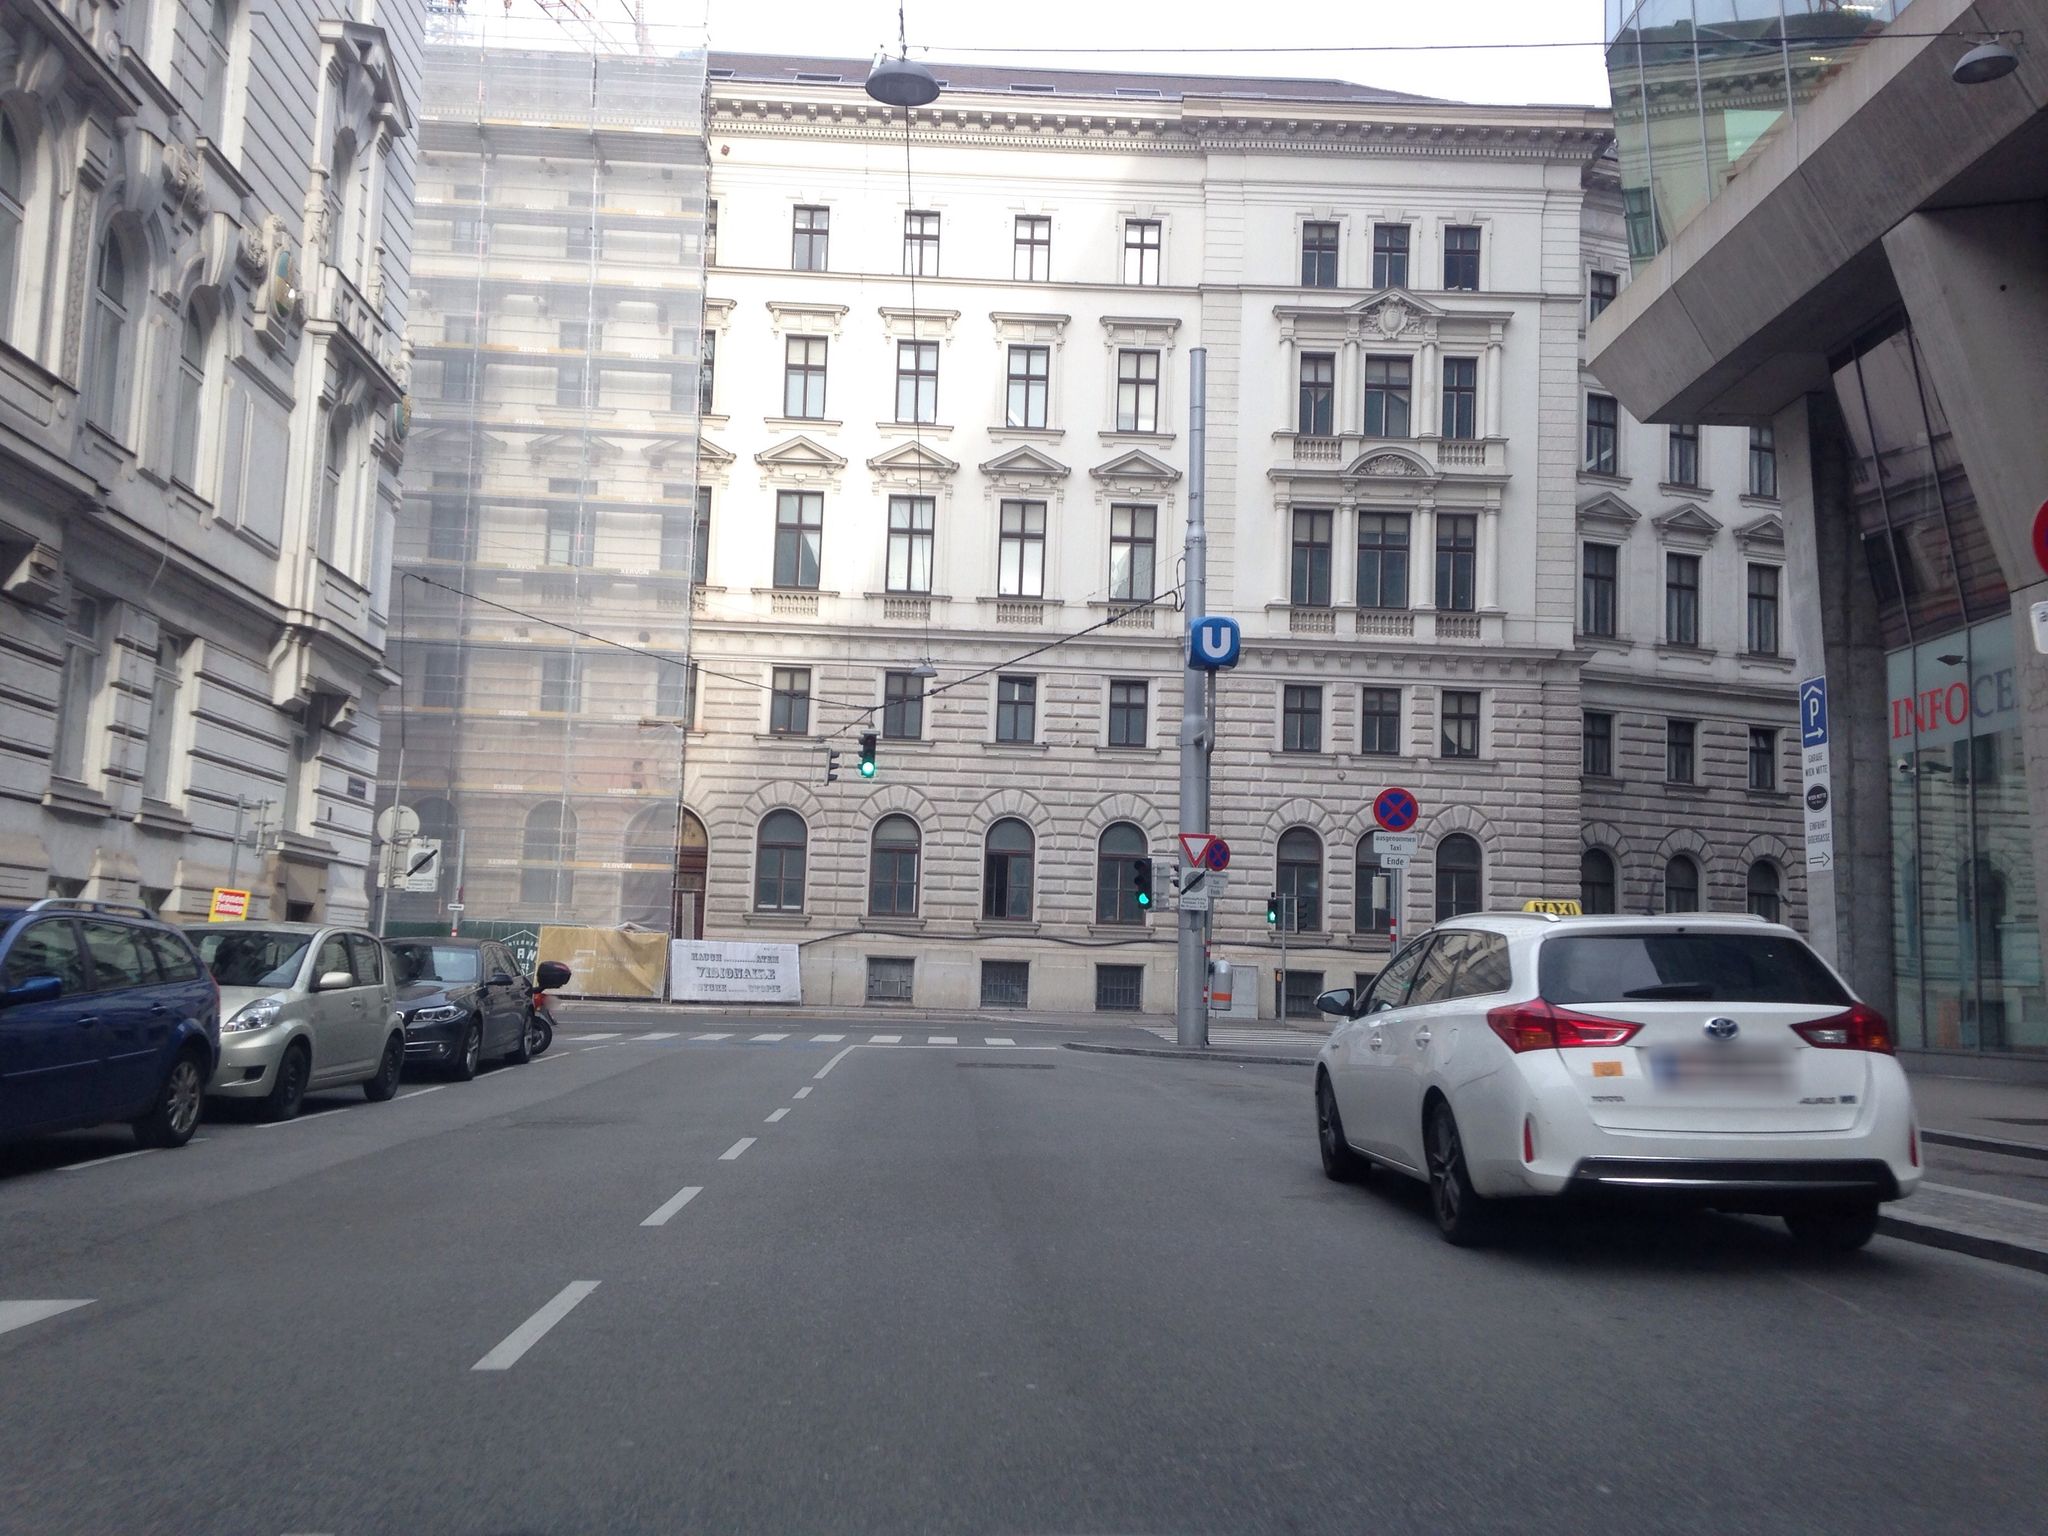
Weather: clear
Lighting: day
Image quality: good
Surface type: driving surface
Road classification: footway
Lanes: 1
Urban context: urban centre
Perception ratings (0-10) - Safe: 4.27, Lively: 5.6, Beautiful: 4.28, Boring: 2.28, Depressing: 2.08, Wealthy: 7.19